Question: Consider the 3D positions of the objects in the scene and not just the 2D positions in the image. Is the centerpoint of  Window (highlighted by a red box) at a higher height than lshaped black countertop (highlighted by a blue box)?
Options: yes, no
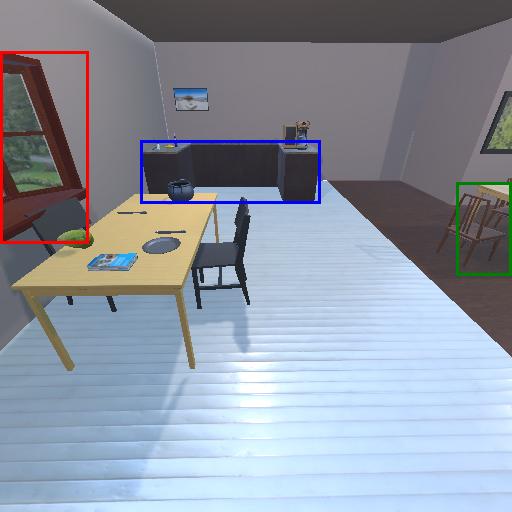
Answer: yes